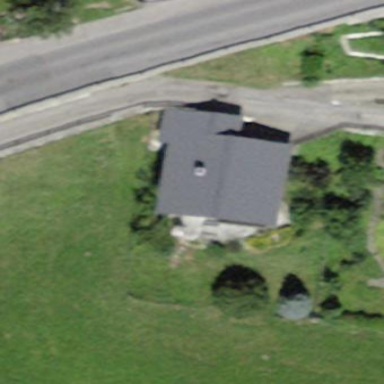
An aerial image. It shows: Detached building.